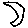
Label: moon